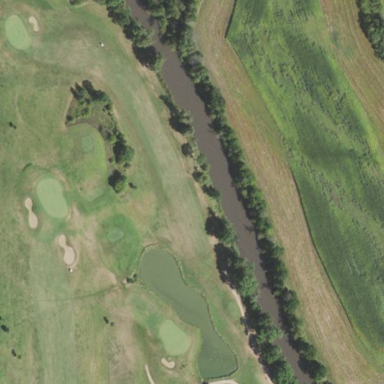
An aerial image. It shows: The area is marked as out of bounds on the golf course.